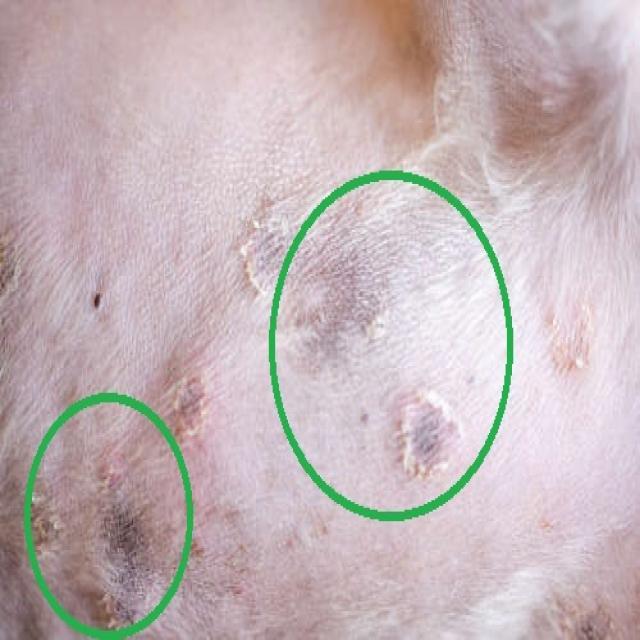
Canine dermatitis — inflammation of the skin presenting with erythema, pruritus, papules, and excoriation. May be allergic, contact, or atopic in origin.